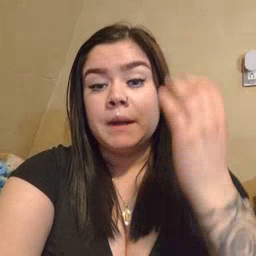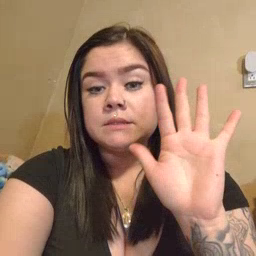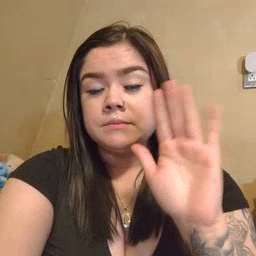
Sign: mitten